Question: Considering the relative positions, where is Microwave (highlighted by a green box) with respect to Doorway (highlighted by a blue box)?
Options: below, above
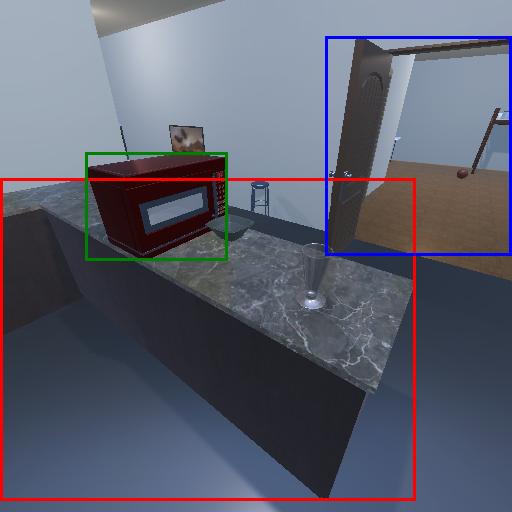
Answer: below